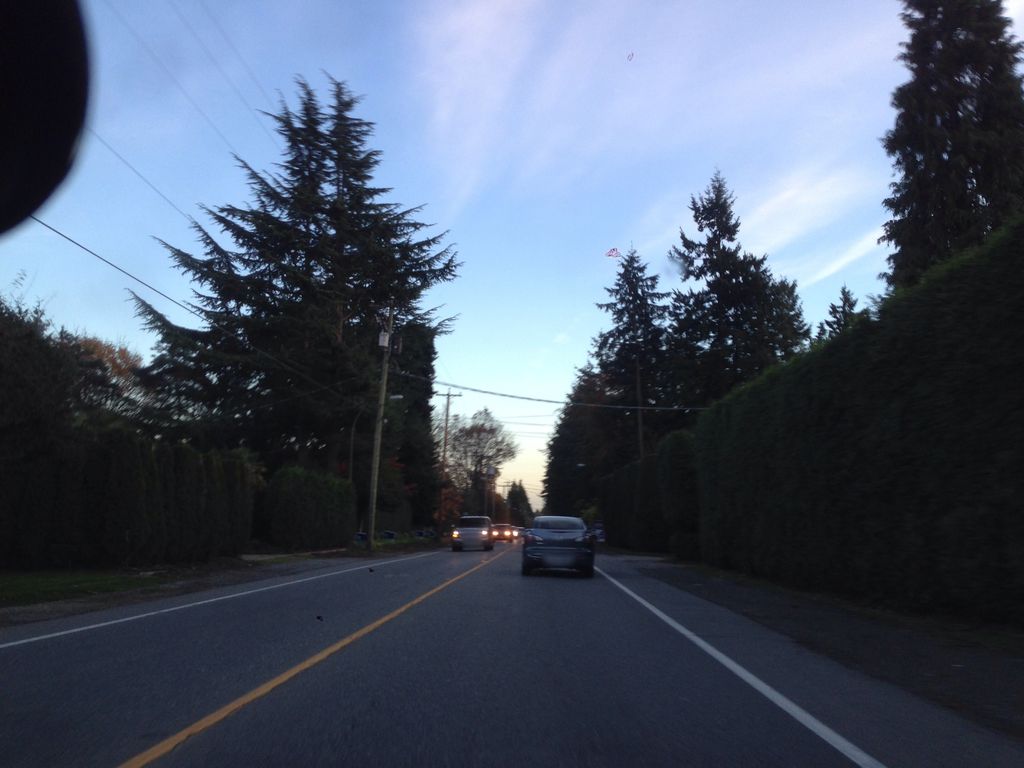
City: vancouver